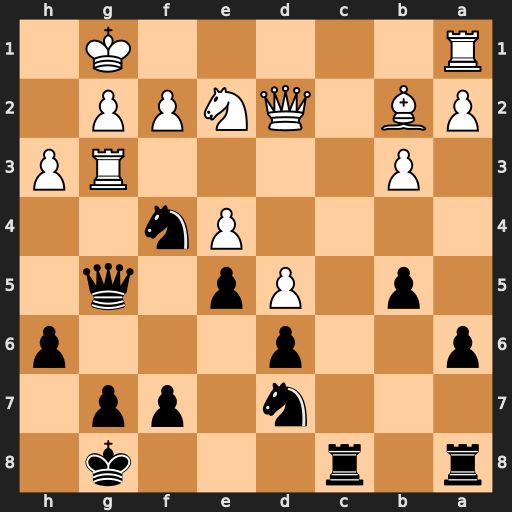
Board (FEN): r1r3k1/3n1pp1/p2p3p/1p1Pp1q1/4Pn2/1P4RP/PB1QNPP1/R5K1
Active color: b
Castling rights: -
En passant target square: -
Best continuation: Nxh3+ Kf1 Qxd2